Question: When I try to run my android project in eclipse, my phone shows up...but not the version or anything else. It's like it doesn't recognize it fully. Here's a screenshot

Any suggestions? I have usb debugging enabled on my phone and have the correct drivers for the phone downloaded from motorola's website. I have the droid 2 global.
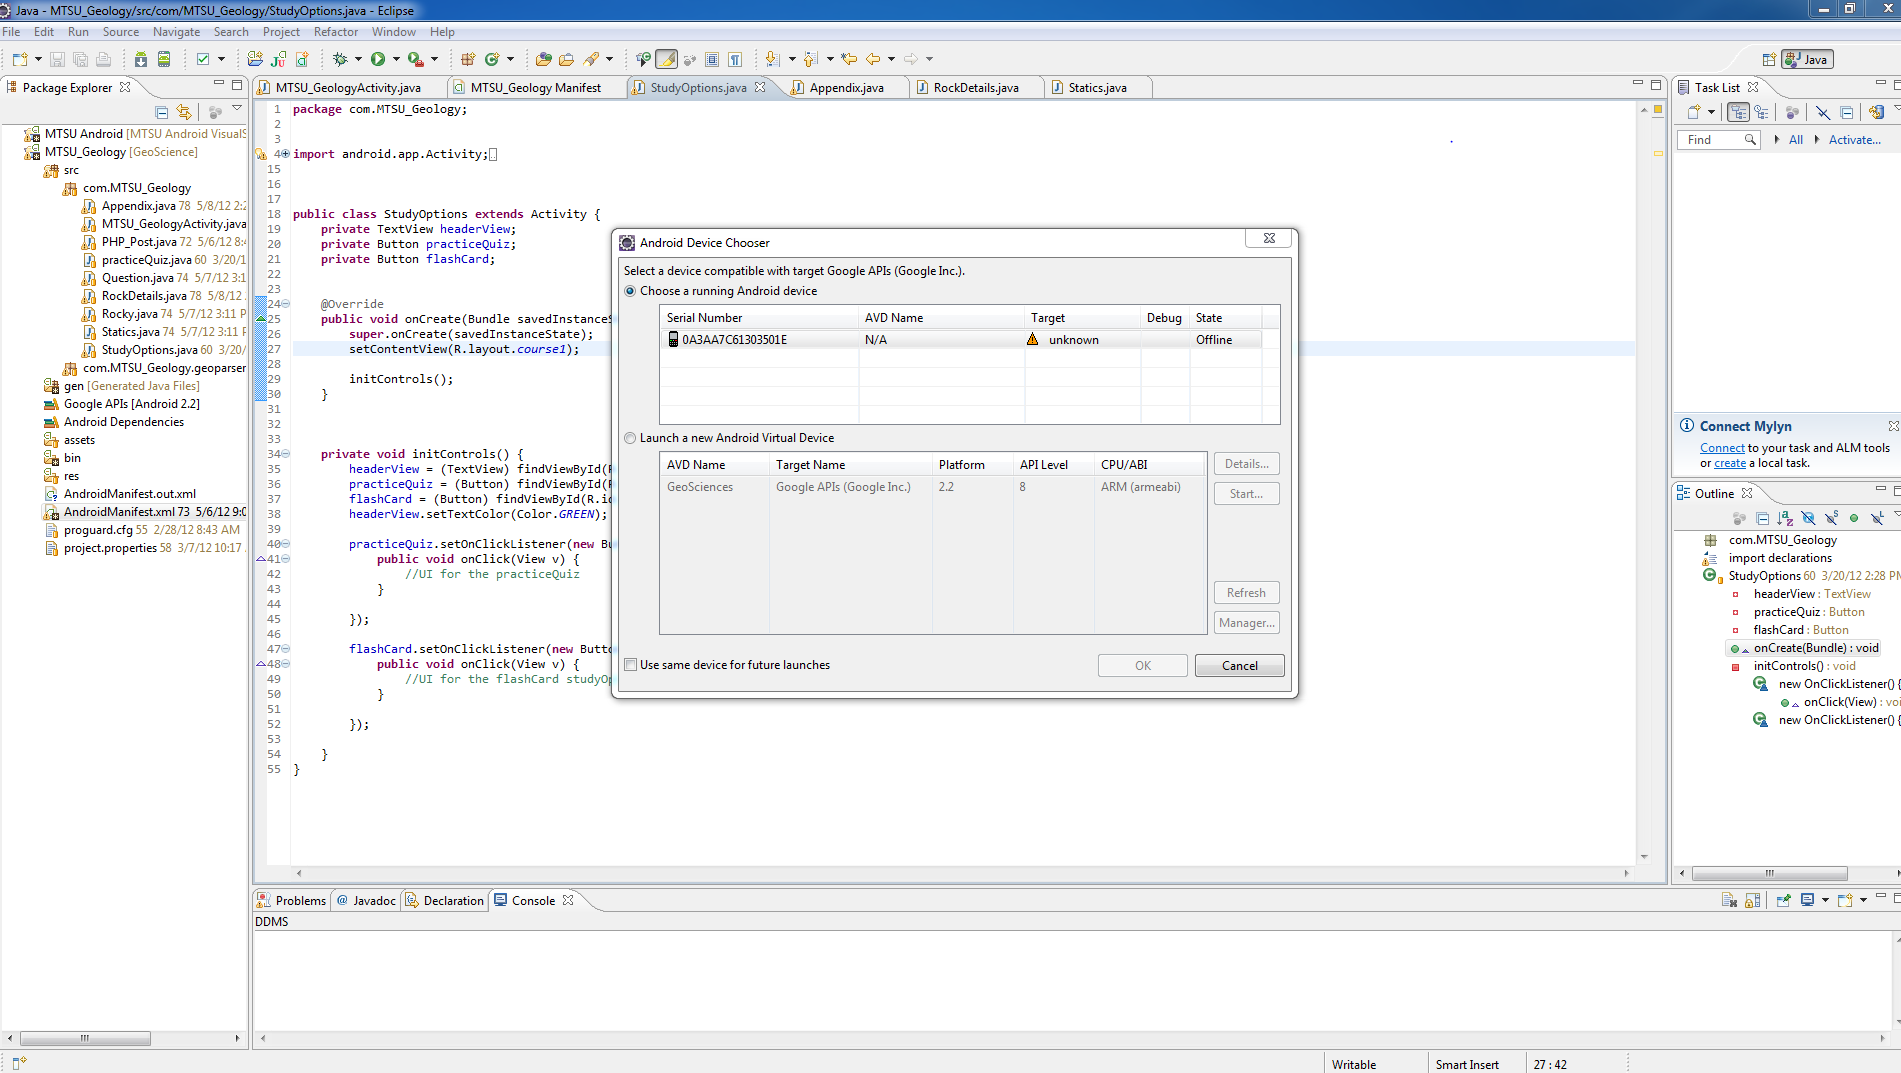
Answer: Reset ADB and unplug/plug your device until it works ;)